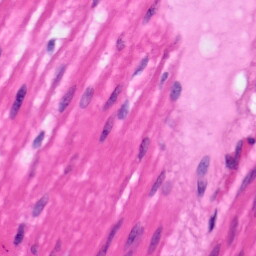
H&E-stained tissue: Pancreatic